Interaction volume radius: 5 \u00c5
Interaction volume height: 10 \u00c5
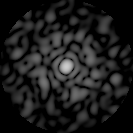
Disorder parameter: 0.9146